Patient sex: M
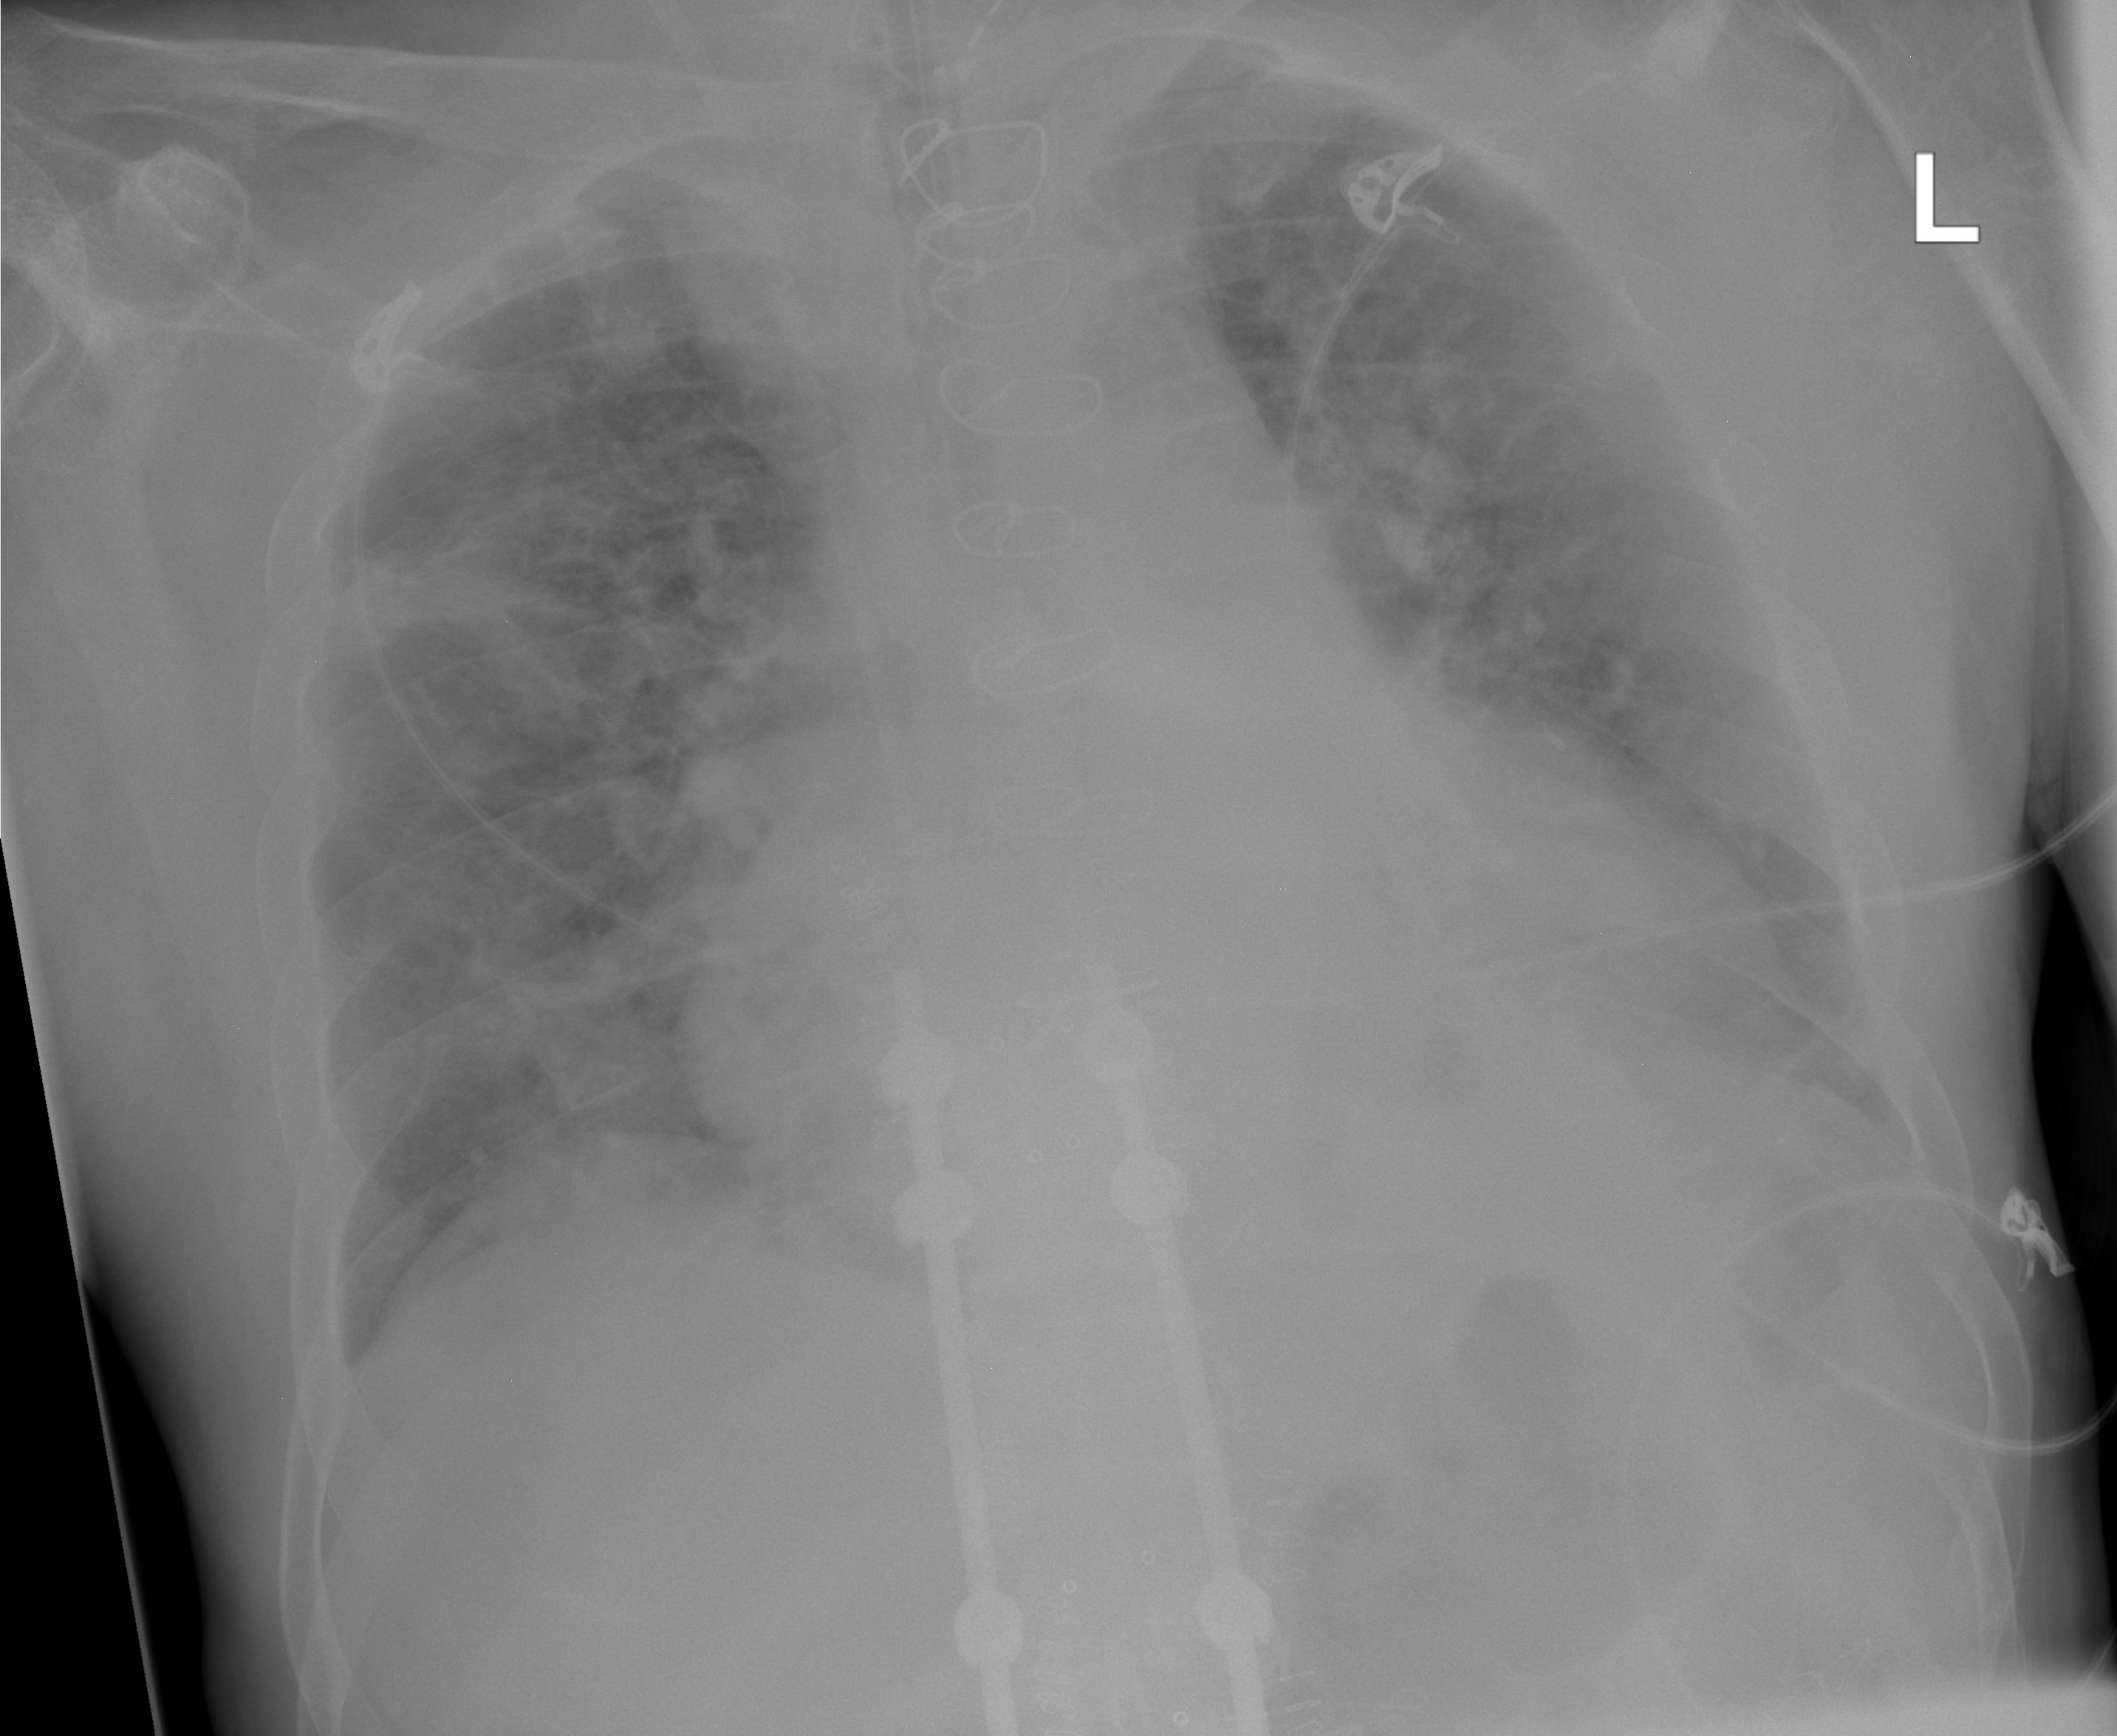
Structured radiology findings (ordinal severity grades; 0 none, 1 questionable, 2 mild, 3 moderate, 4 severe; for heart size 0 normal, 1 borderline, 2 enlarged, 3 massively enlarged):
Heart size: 2
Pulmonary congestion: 0
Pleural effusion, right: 0
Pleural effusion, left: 2
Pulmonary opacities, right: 0
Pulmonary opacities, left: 0
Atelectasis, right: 2
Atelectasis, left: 0